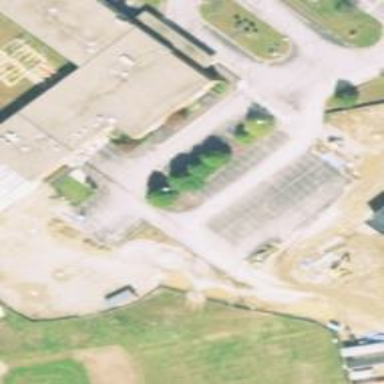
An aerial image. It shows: School building.